Question: I am working on a security program that amongst other things tries to manipulate webpages to test them for possible Javascript Injections, Cross-Site Scripting etc.
To do so I have the program crawl the webpage and inject code. However, in some occasions this crawling and injecting leads to the following error message.

Don't get me wrong - I am not asking WHY I get the error message, because that is rather self-explanatory. What I am asking is if there is a way to automatically accept them if they come up.
Some things that are important to note:
- -
Any solution would be very much appreciated.
- -
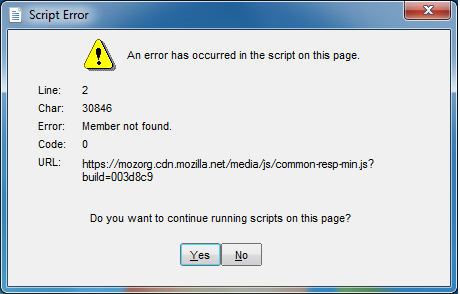
Answer: If you're using the <URL> class, then you can use the following snippet:
'''
WebBrowser browser = new WebBrowser();
browser.ScriptErrorsSuppressed = true;
'''